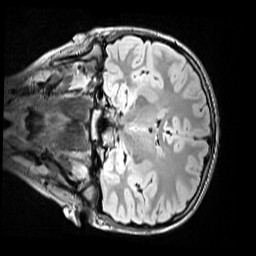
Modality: FLAIR
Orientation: coronal
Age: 12
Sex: female
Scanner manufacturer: siemens
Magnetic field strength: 3 T
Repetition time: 5 s
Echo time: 0.388 s